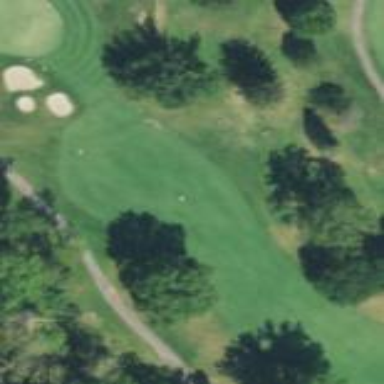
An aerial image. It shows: Grassy area designated as golf fairway.